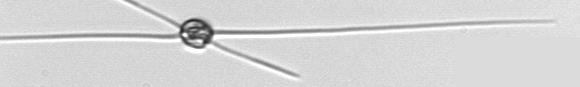
Label: Chaetoceros_danicus